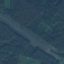
Land use / land cover class: River